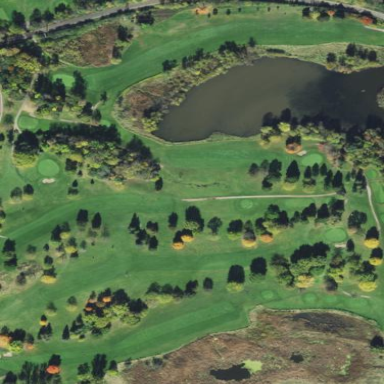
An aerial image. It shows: Golf course surrounded by greenery.